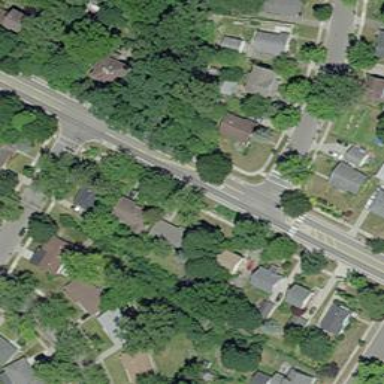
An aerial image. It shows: Tertiary road with separate sidewalk.